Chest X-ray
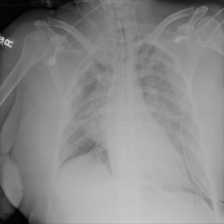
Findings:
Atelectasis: negative
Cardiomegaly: negative
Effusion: negative
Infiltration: positive
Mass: negative
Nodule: negative
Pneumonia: negative
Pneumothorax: negative
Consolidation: negative
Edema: negative
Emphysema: negative
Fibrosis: positive
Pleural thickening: negative
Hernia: negative